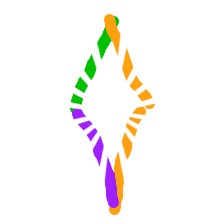
Shape: rhombus